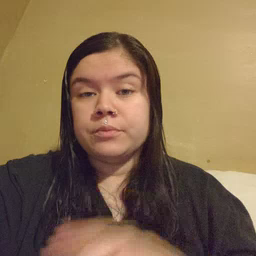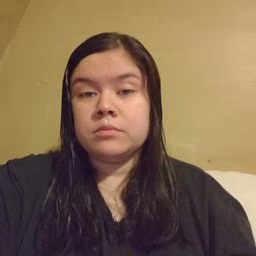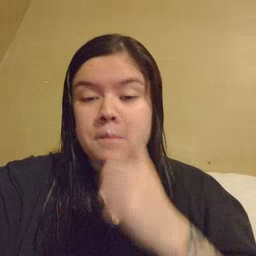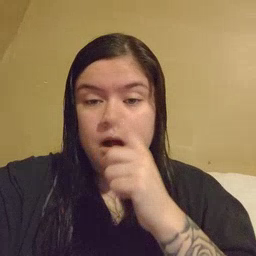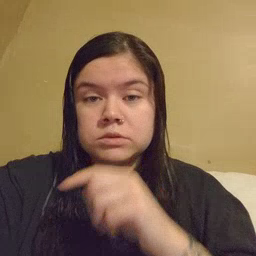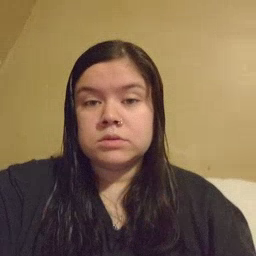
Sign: mouse